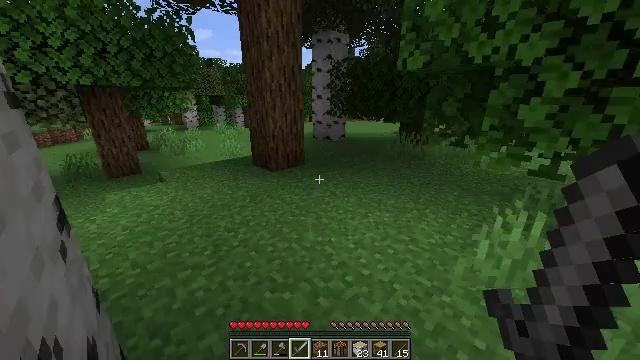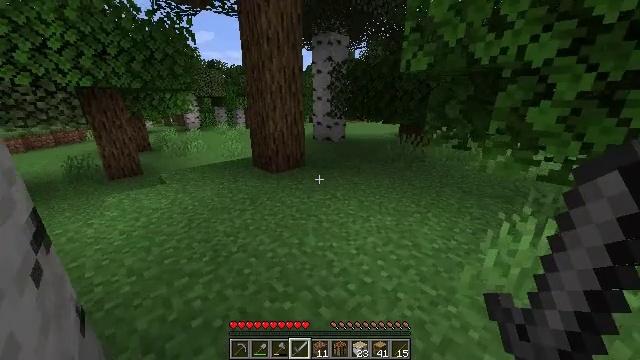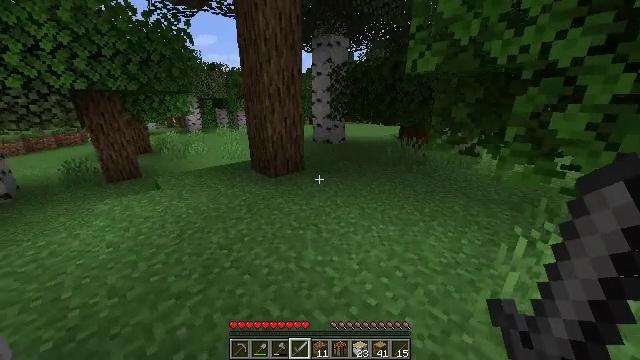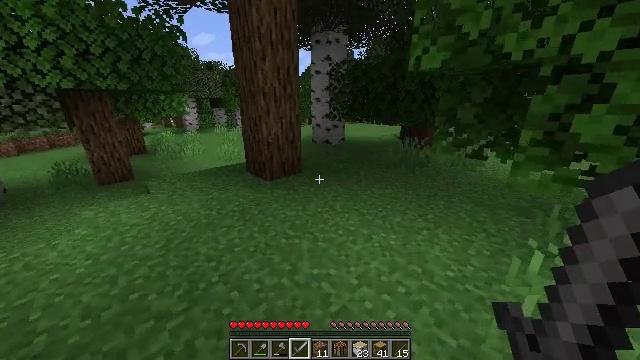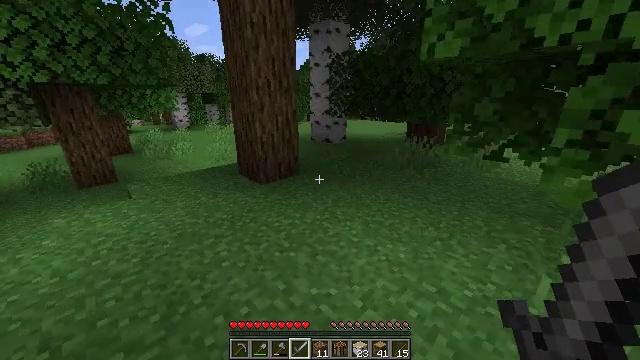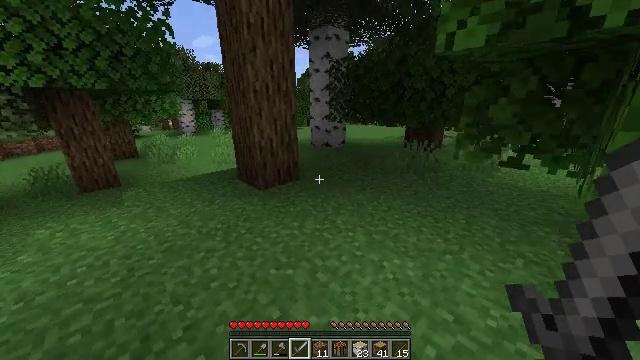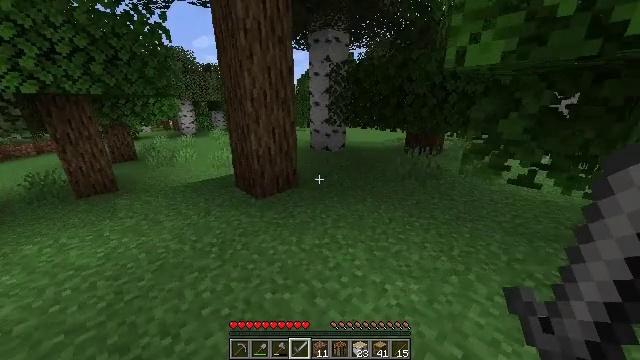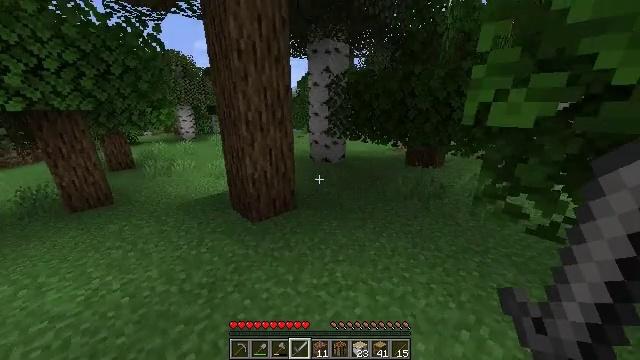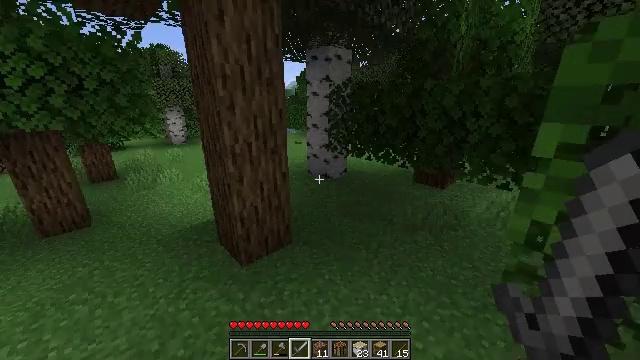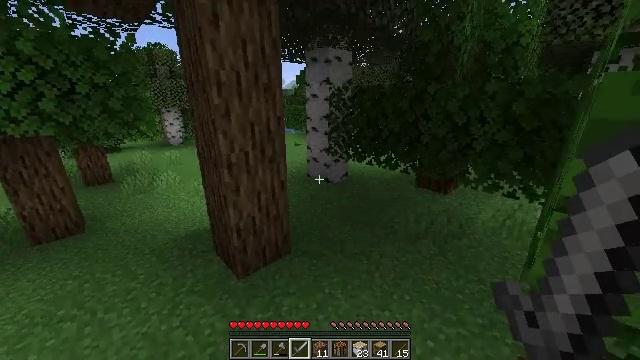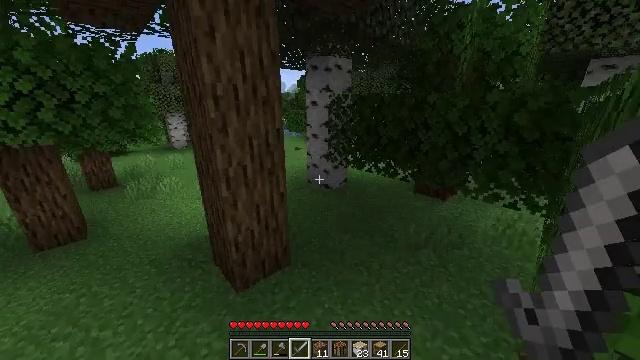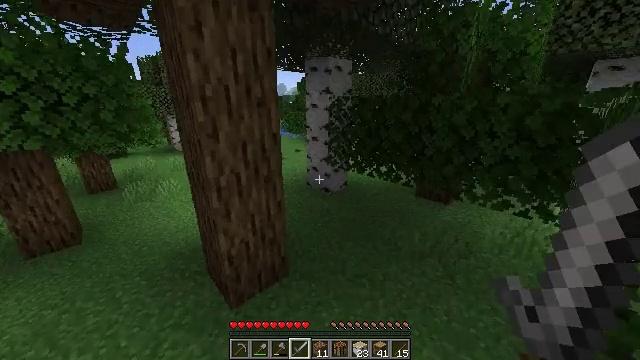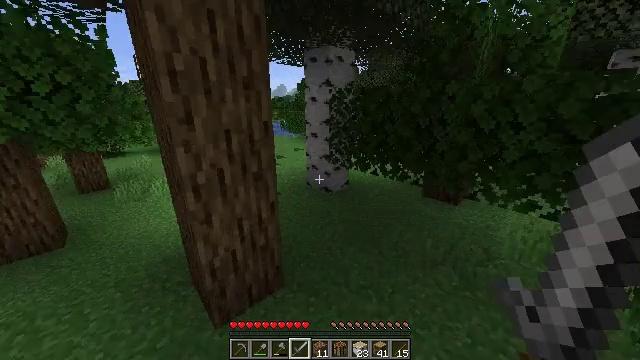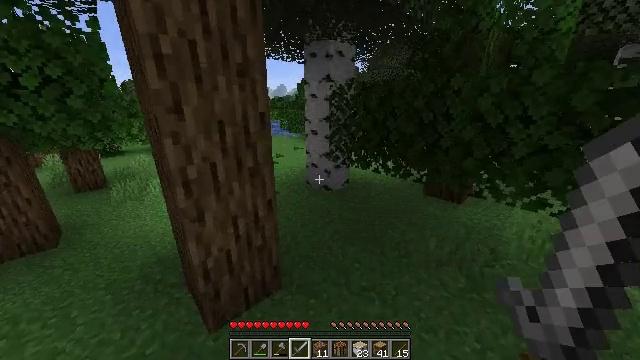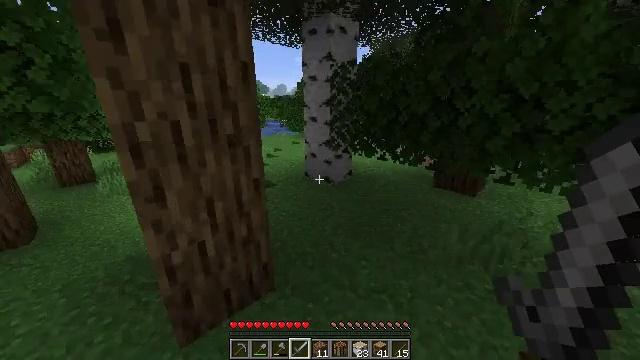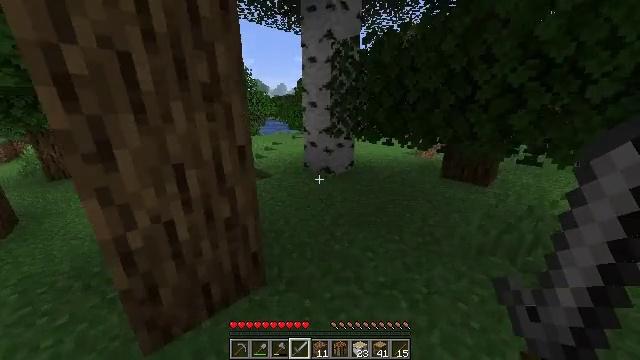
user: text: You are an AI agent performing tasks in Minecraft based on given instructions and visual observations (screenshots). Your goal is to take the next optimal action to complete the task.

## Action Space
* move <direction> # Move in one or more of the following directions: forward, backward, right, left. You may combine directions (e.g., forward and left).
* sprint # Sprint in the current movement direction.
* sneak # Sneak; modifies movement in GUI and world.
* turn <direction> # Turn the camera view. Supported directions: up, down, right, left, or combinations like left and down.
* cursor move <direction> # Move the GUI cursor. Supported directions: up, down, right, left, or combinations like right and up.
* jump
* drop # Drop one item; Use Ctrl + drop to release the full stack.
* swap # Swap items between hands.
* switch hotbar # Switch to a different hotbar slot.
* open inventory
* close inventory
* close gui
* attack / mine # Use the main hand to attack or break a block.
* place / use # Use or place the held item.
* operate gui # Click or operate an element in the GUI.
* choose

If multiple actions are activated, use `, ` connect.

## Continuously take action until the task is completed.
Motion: motion action
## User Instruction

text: Remove oak leaves from branches.
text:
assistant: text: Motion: move forward, sprint
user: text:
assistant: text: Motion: move forward, sprint
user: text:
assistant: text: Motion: move forward, sprint
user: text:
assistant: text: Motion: move forward, sprint
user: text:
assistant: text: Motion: move forward, sprint
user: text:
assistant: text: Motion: move forward, sprint, jump
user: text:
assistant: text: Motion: move forward, sprint, jump
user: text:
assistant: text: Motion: move forward, sprint, jump
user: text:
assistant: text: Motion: move forward, sprint, jump
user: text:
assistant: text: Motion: move forward, sprint
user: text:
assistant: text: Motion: move forward, sprint
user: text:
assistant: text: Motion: move forward, sprint
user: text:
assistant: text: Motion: move forward, sprint
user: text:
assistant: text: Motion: move forward, sprint
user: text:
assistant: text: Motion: move forward, sprint
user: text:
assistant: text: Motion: move forward, sprint
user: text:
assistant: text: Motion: move forward, sprint
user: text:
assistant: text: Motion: move forward, sprint
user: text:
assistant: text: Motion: move forward, sprint
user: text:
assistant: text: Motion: move forward, sprint
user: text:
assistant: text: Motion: move forward, sprint, turn left
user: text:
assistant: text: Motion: move forward, sprint
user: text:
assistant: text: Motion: move forward, sprint
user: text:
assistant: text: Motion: move forward, sprint
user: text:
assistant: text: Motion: move forward and move left, sprint
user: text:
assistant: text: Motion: move forward and move left, sprint
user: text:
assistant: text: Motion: move forward and move left, sprint, turn right
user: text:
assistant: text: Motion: move forward and move left, sprint, turn right
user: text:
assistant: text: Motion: move forward and move left, sprint, turn right
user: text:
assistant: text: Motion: move forward and move left, sprint, turn right